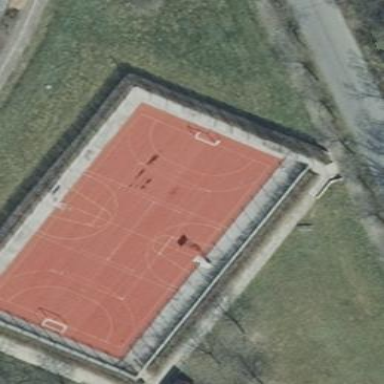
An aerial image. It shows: Basketball court on leisure land pitch.